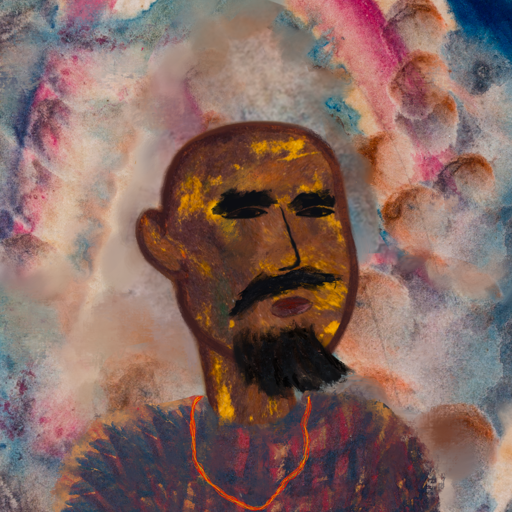
Background: Rupkatha, Head And Neck Side: Comrade, Face Side: Mosgoul, Bust: In_The_Sun, Hair Side: Blank, Head Accessory: Blank, Second Necklace: Gypsy_Mother_2, Necklace: Blank, Baby: Blank